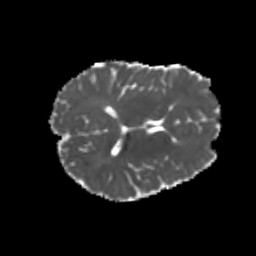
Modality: MD
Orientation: axial
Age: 21
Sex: male
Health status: healthy
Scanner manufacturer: philips
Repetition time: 7.388 s
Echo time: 0.08599 s